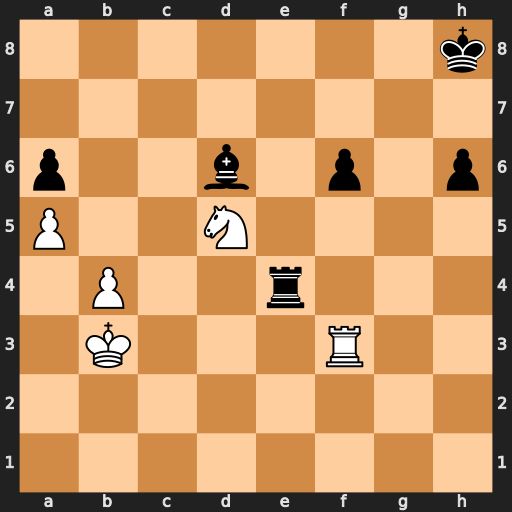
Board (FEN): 7k/8/p2b1p1p/P2N4/1P2r3/1K3R2/8/8
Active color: w
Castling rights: -
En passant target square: -
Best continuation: Rxf6 Bxb4 Nxb4